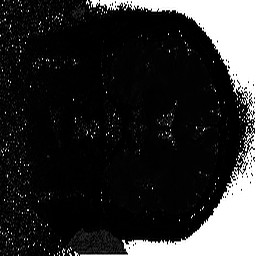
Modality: T2starmap
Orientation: coronal
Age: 56
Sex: male
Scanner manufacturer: siemens
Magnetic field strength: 3 T
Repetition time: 0.043 s
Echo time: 0.00184 s